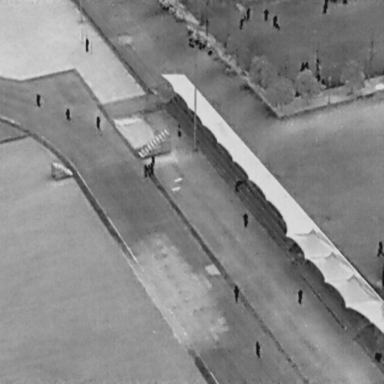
There are 21 objects shown in the infrared image, including 18 People, and three DontCares.